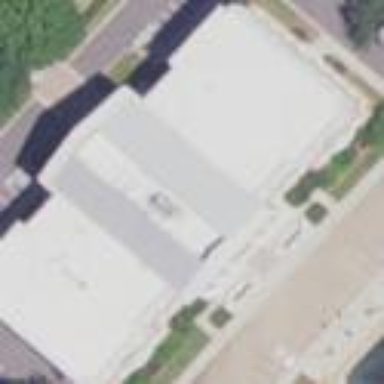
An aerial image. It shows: Commercial building.